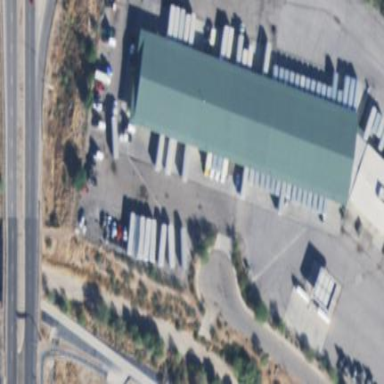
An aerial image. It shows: Industrial building.